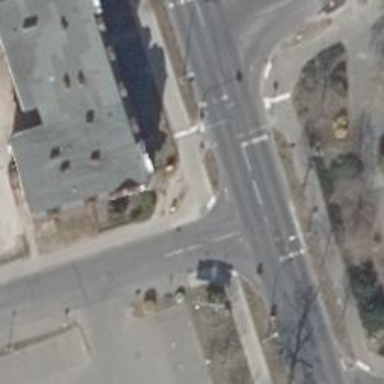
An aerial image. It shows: Sidewalk along the footway.